Question: A user should be able to draw something by hand. Then after he takes off his pen (or finger) an algorithm smooths and transforms it into some basic shapes.

To get started I want to transform a drawing into a rectangle which resembles the original as much as possible. (Naturally this won't work if the user intentionally draws something else.) Right now I'm calculating an average x and y position, and I'm distinguishing between horizontal and vertical lines. But it's not yet a rectangle but some kind of orthogonal lines.
I wondered if there is some well-known algorithm for that, because I saw it a few times at some touchscreen applications. Do you have some reading tip?
Update: Maybe a pattern recognition algorithm would help me. There are some phones which request the user to draw a pattern to unlock it's keys.
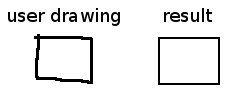
Answer: The <URL> I guess it could be used here as well.